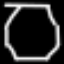
Label: octagon